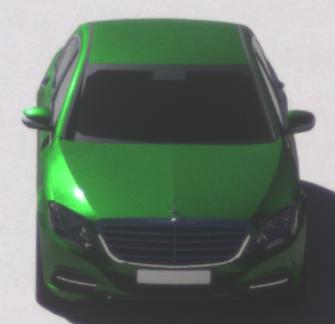
Make: Mercedes-Benz
Model: S 400 HYBRID
Detailed model: S-Class (222) Limousine
Model produced from: 2013/05
Model produced until: 2015/04
Doors: 4
Color: green
Road condition: dry road
Daytime: midday
Contrast: high contrast